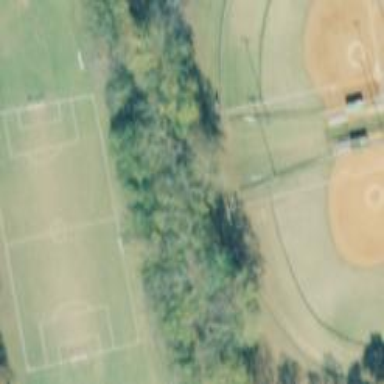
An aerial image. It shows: Baseball pitch for leisure land activities.